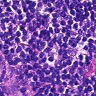
Metastatic tissue present: no